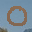
Label: 0